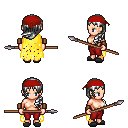
a pixel art fantasy rpg character, female body template, human, light skin, yellow tattered cape, red pants, white left-swept hairstyle, red bandana, leather bracers, gray slippers, spear, four views (front, back, left, right), 2x2 character sprite sheet, small pixel art, hard edges, no anti-aliasing